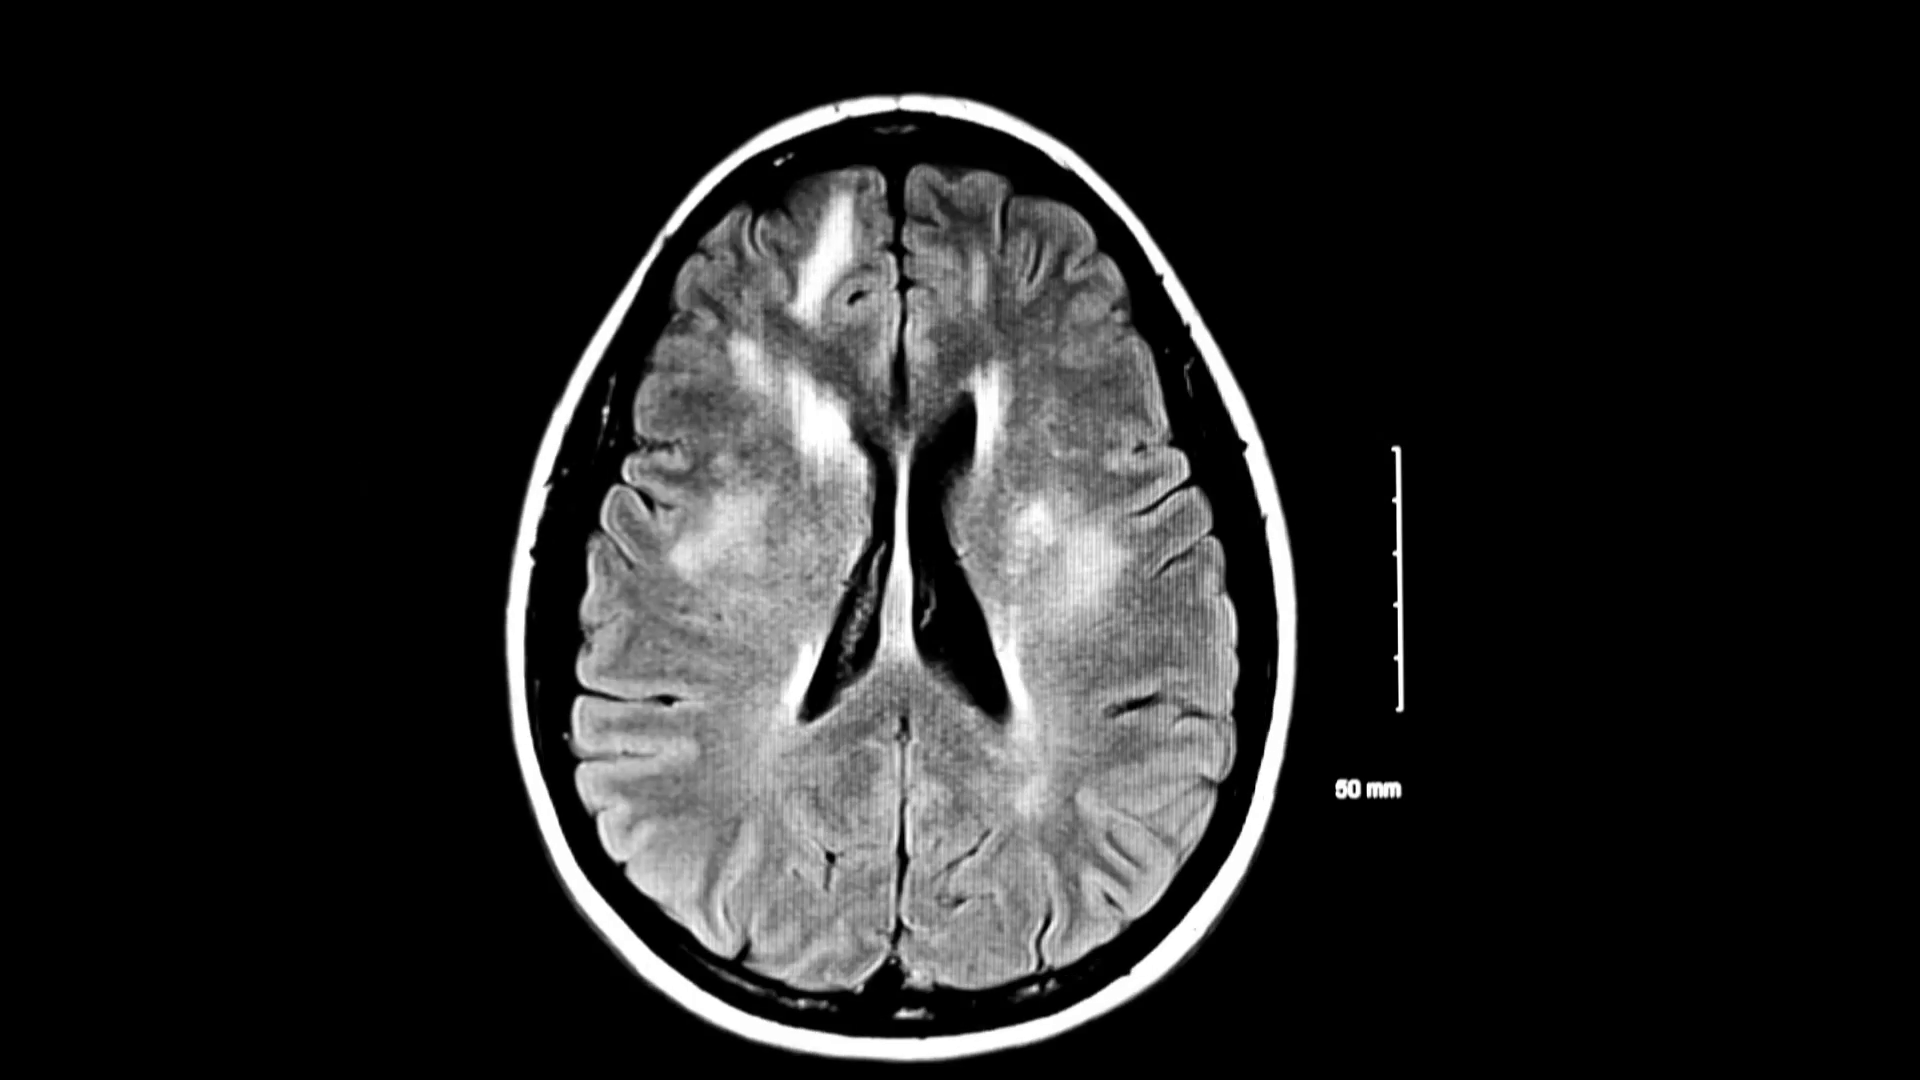
Label: notumor